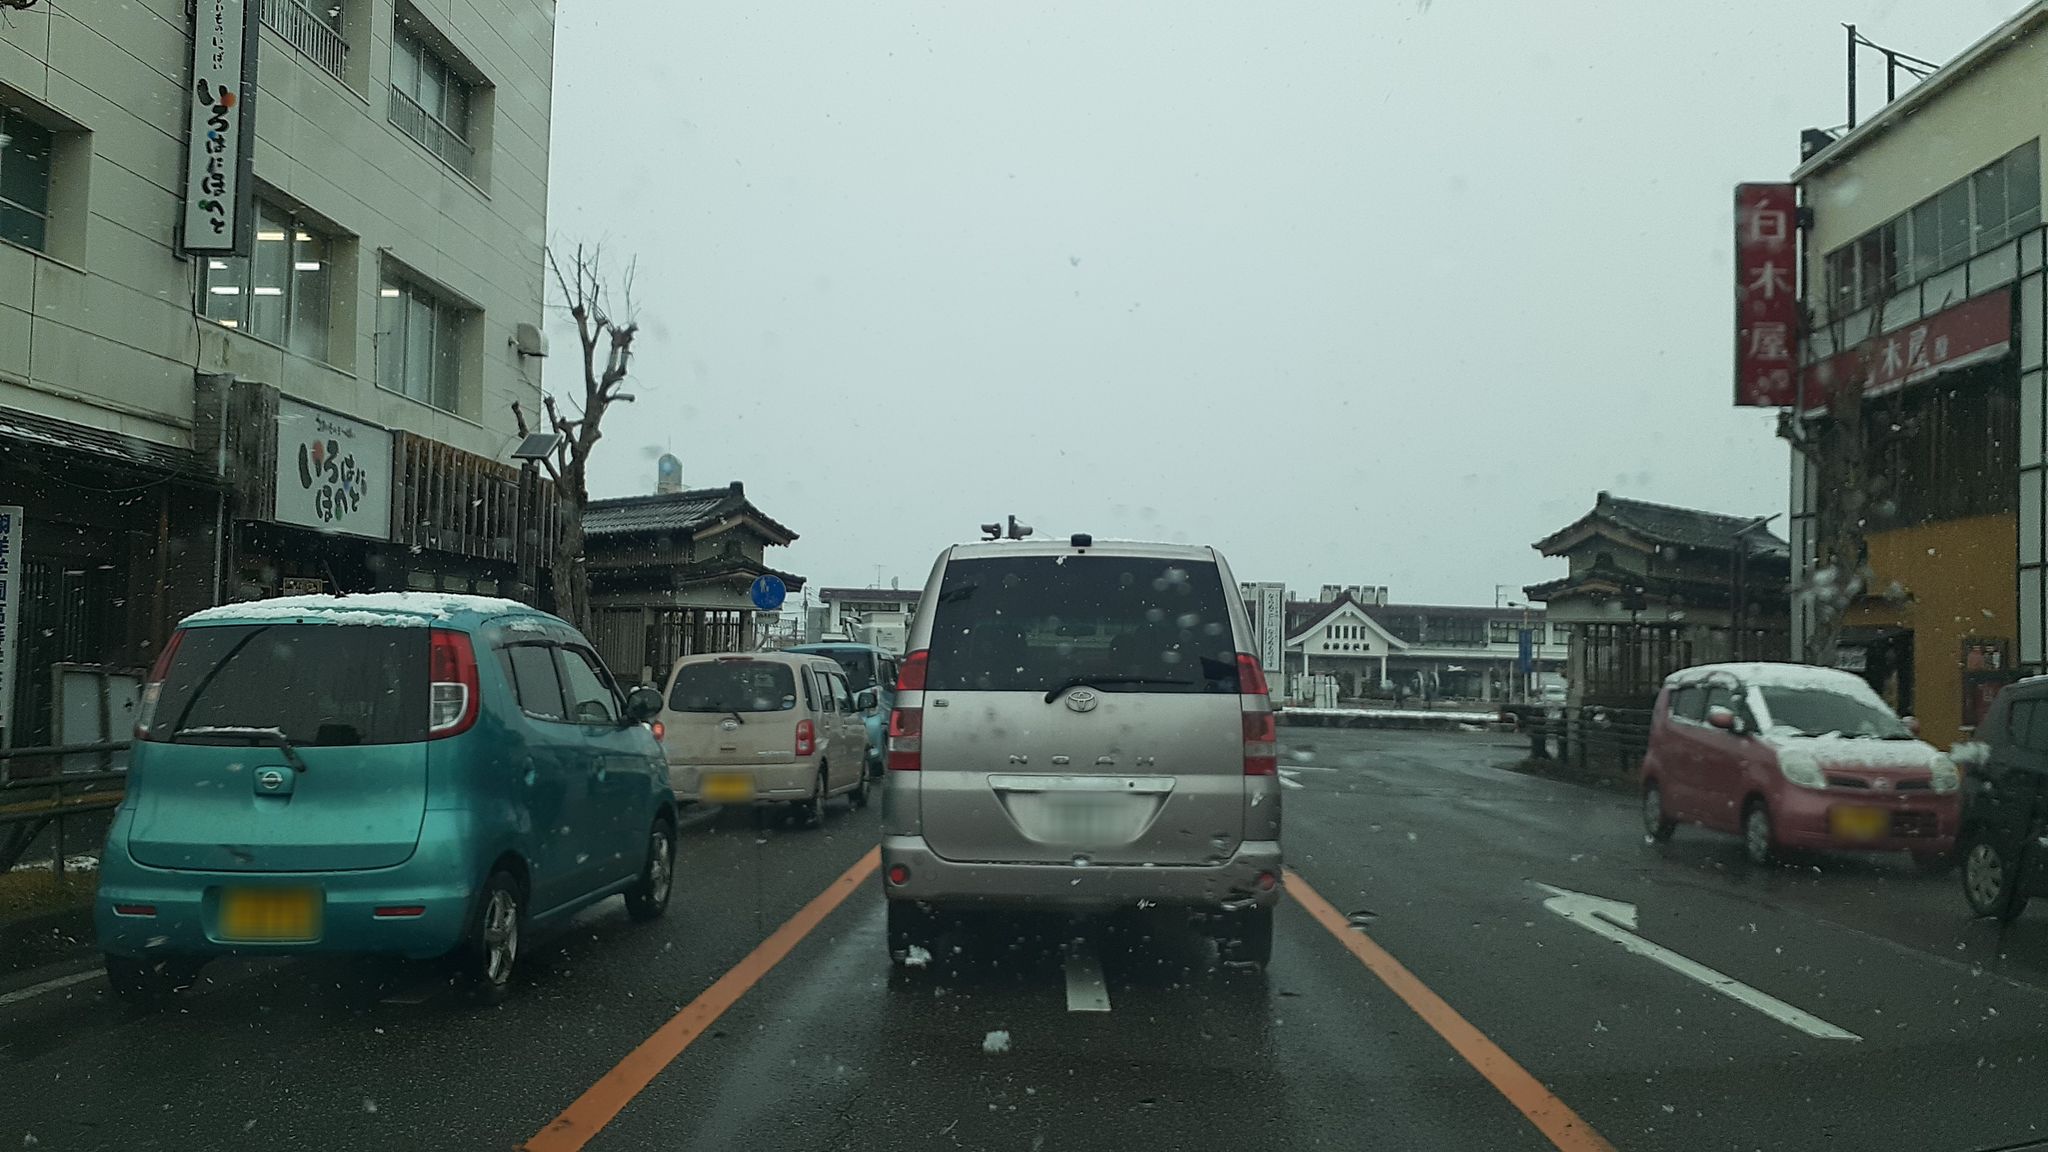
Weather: clear
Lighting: day
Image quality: good
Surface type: driving surface
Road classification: tertiary
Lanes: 2.0
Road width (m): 3
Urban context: urban centre
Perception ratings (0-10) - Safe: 1.41, Lively: 7.81, Beautiful: 3.31, Boring: 2.25, Depressing: 5.41, Wealthy: 4.2